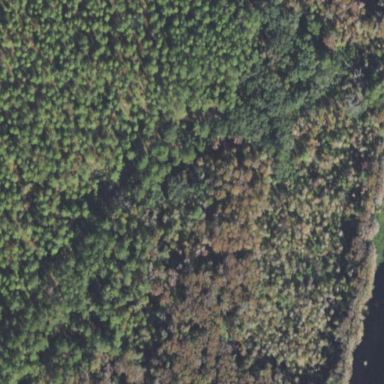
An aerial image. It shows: Mixed leaf woodland.